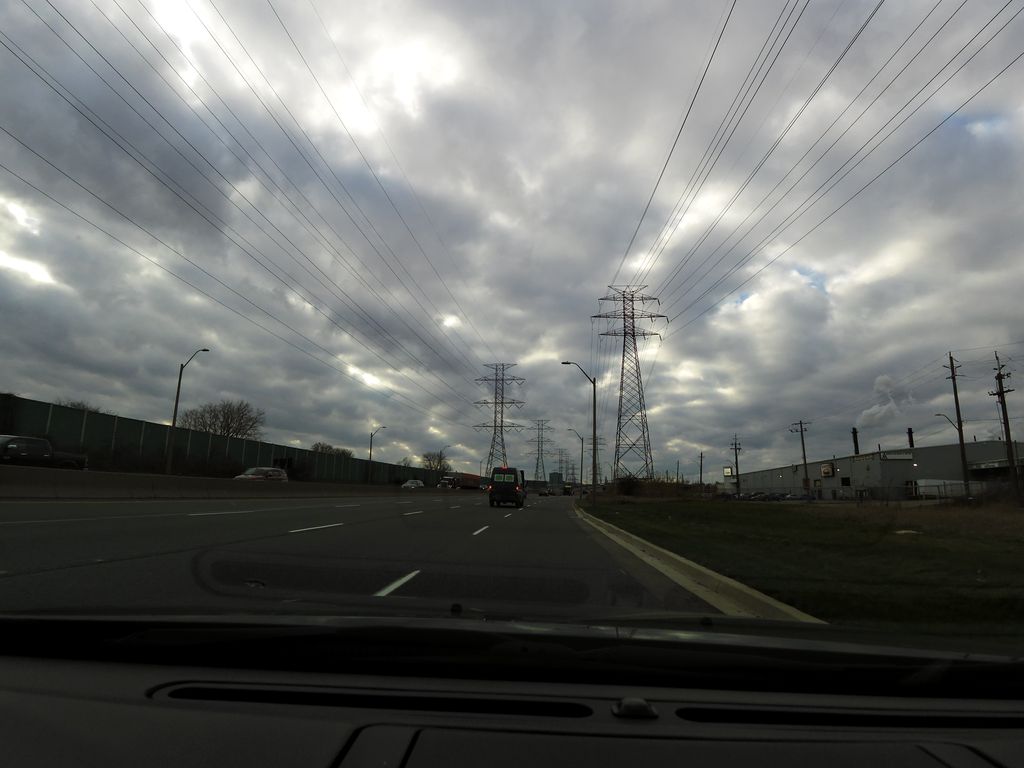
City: hamilton